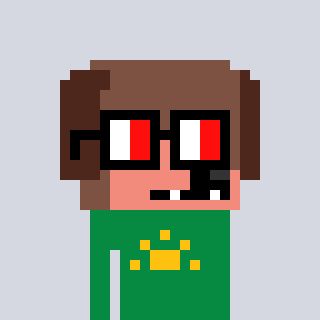
a pixel art character with square glasses with black frames and red eyes, a dog-shaped head and a green-colored body on a cool background